【题型】选择题　【知识点】平面几何　【难度】medium
如图, 梯形 $ABCD$ 中, $AD//BC$、$AB=DC$、$\angle DBC=45^\circ$, 点 $E$ 在 $BC$ 上, 点 $F$ 在 $AB$ 上, 将梯形 $ABCD$ 沿直线 $EF$ 翻折, 使得点 $B$ 与点 $D$ 重合。如果 $\frac{AD}{BC}=\frac{1}{4}$, 那么 $\frac{AF}{BF}$ 的值是( )

A. $\frac{1}{2}$
B. $\frac{3}{5}$
C. $\frac{2}{3}$
D. $\frac{\sqrt{2}}{2}$
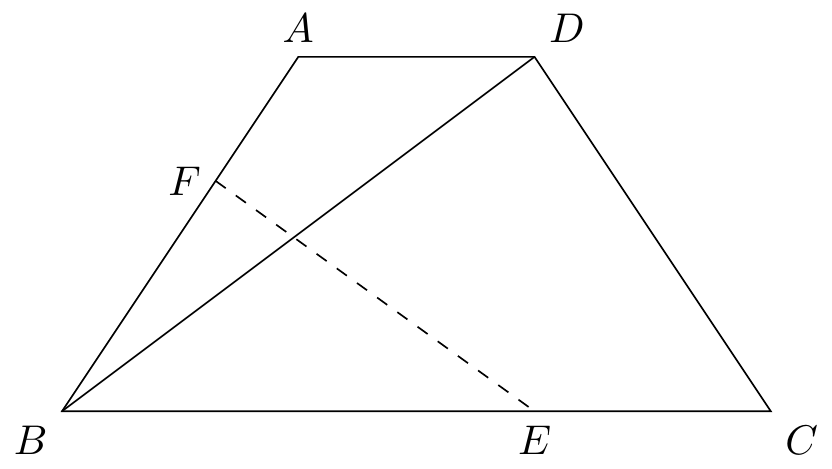
【解答】
解：$\because EF$ 是点 $B$、$D$ 的对称轴,

$\therefore \triangle BFE \cong \triangle DFE$,

$\therefore DE=BE$。

$\because$ 在 $\triangle BDE$ 中, $DE=BE$、$\angle DBE=45^\circ$,

$\therefore \angle BDE=\angle DBE=45^\circ$,

$\therefore \angle DEB=90^\circ$,

$\therefore DE\perp BC$。

在等腰梯形 $ABCD$ 中,

$\frac{AD}{BC}=\frac{1}{4}$

$\therefore$ 设 $AD=1$、$BC=4$, 过 $A$ 作 $AG\perp BC$ 于 $G$,

$\therefore$ 四边形 $AGED$ 是矩形,

$\therefore GE=AD=1$,

$\therefore BG=EC=1.5$,

$\therefore AG=DE=BE=2.5$,

$\therefore AB=CD=\sqrt{AG^2+BG^2}=\sqrt{2.5^2+1.5^2}=\frac{\sqrt{34}}{2}$,

$\because \angle ABC=\angle C=\angle FDE$, $\angle CDE+\angle C=90^\circ$,

$\therefore \angle FDE+\angle CDE=90^\circ$,

$\therefore \angle FDC=90^\circ$,

$\therefore \triangle BDC\sim \triangle DEF$,

$\frac{DF}{CD}=\frac{DE}{BC}$,

$\frac{DF}{\frac{\sqrt{34}}{2}}=\frac{2.5}{4}$,

$DF=\frac{5\sqrt{34}}{16}$,

$\because BF=DF=\frac{5\sqrt{34}}{16}$,

$AB=\frac{\sqrt{34}}{2}=\frac{8\sqrt{34}}{16}$,

$\therefore AF=AB-BF=\frac{3\sqrt{34}}{16}$,

$\frac{AF}{BF}=\frac{3}{5}$。

故选：B。